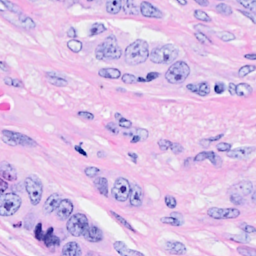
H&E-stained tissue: Breast